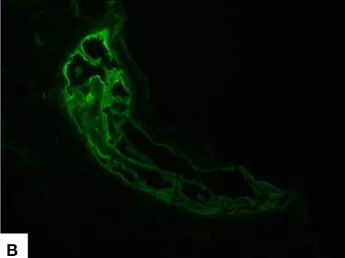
Kidney biopsy showing lupus nephritis and thrombotic microangiopathy findings. (B) Immunofluorescence staining revealed fibrin deposition within the intravascular thrombi (fibrinogen antiserum, 400x).
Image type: pathology (immunostaining)